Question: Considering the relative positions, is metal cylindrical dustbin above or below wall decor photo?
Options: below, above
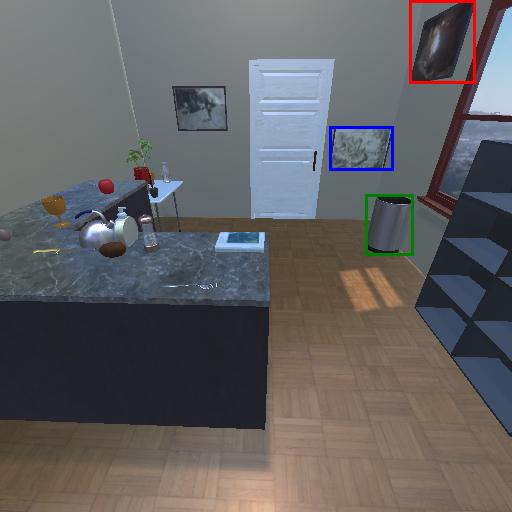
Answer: below